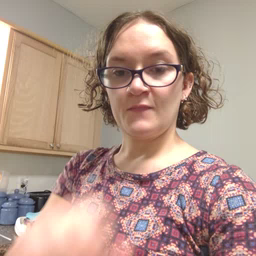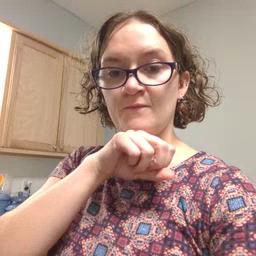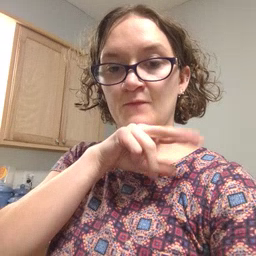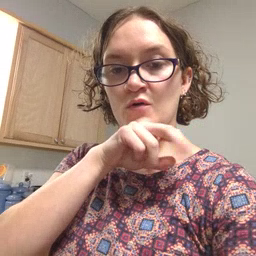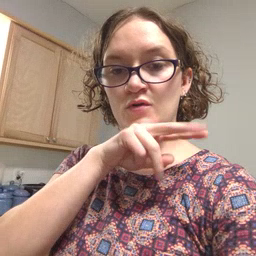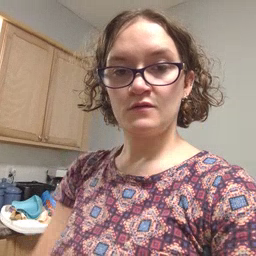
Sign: frog